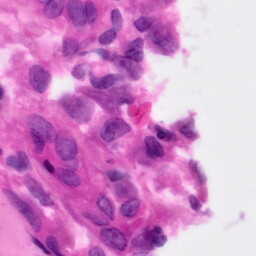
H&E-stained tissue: Pancreatic